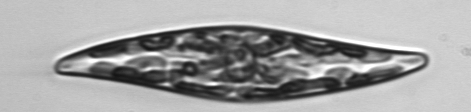
Label: Pleurosigma